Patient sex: M
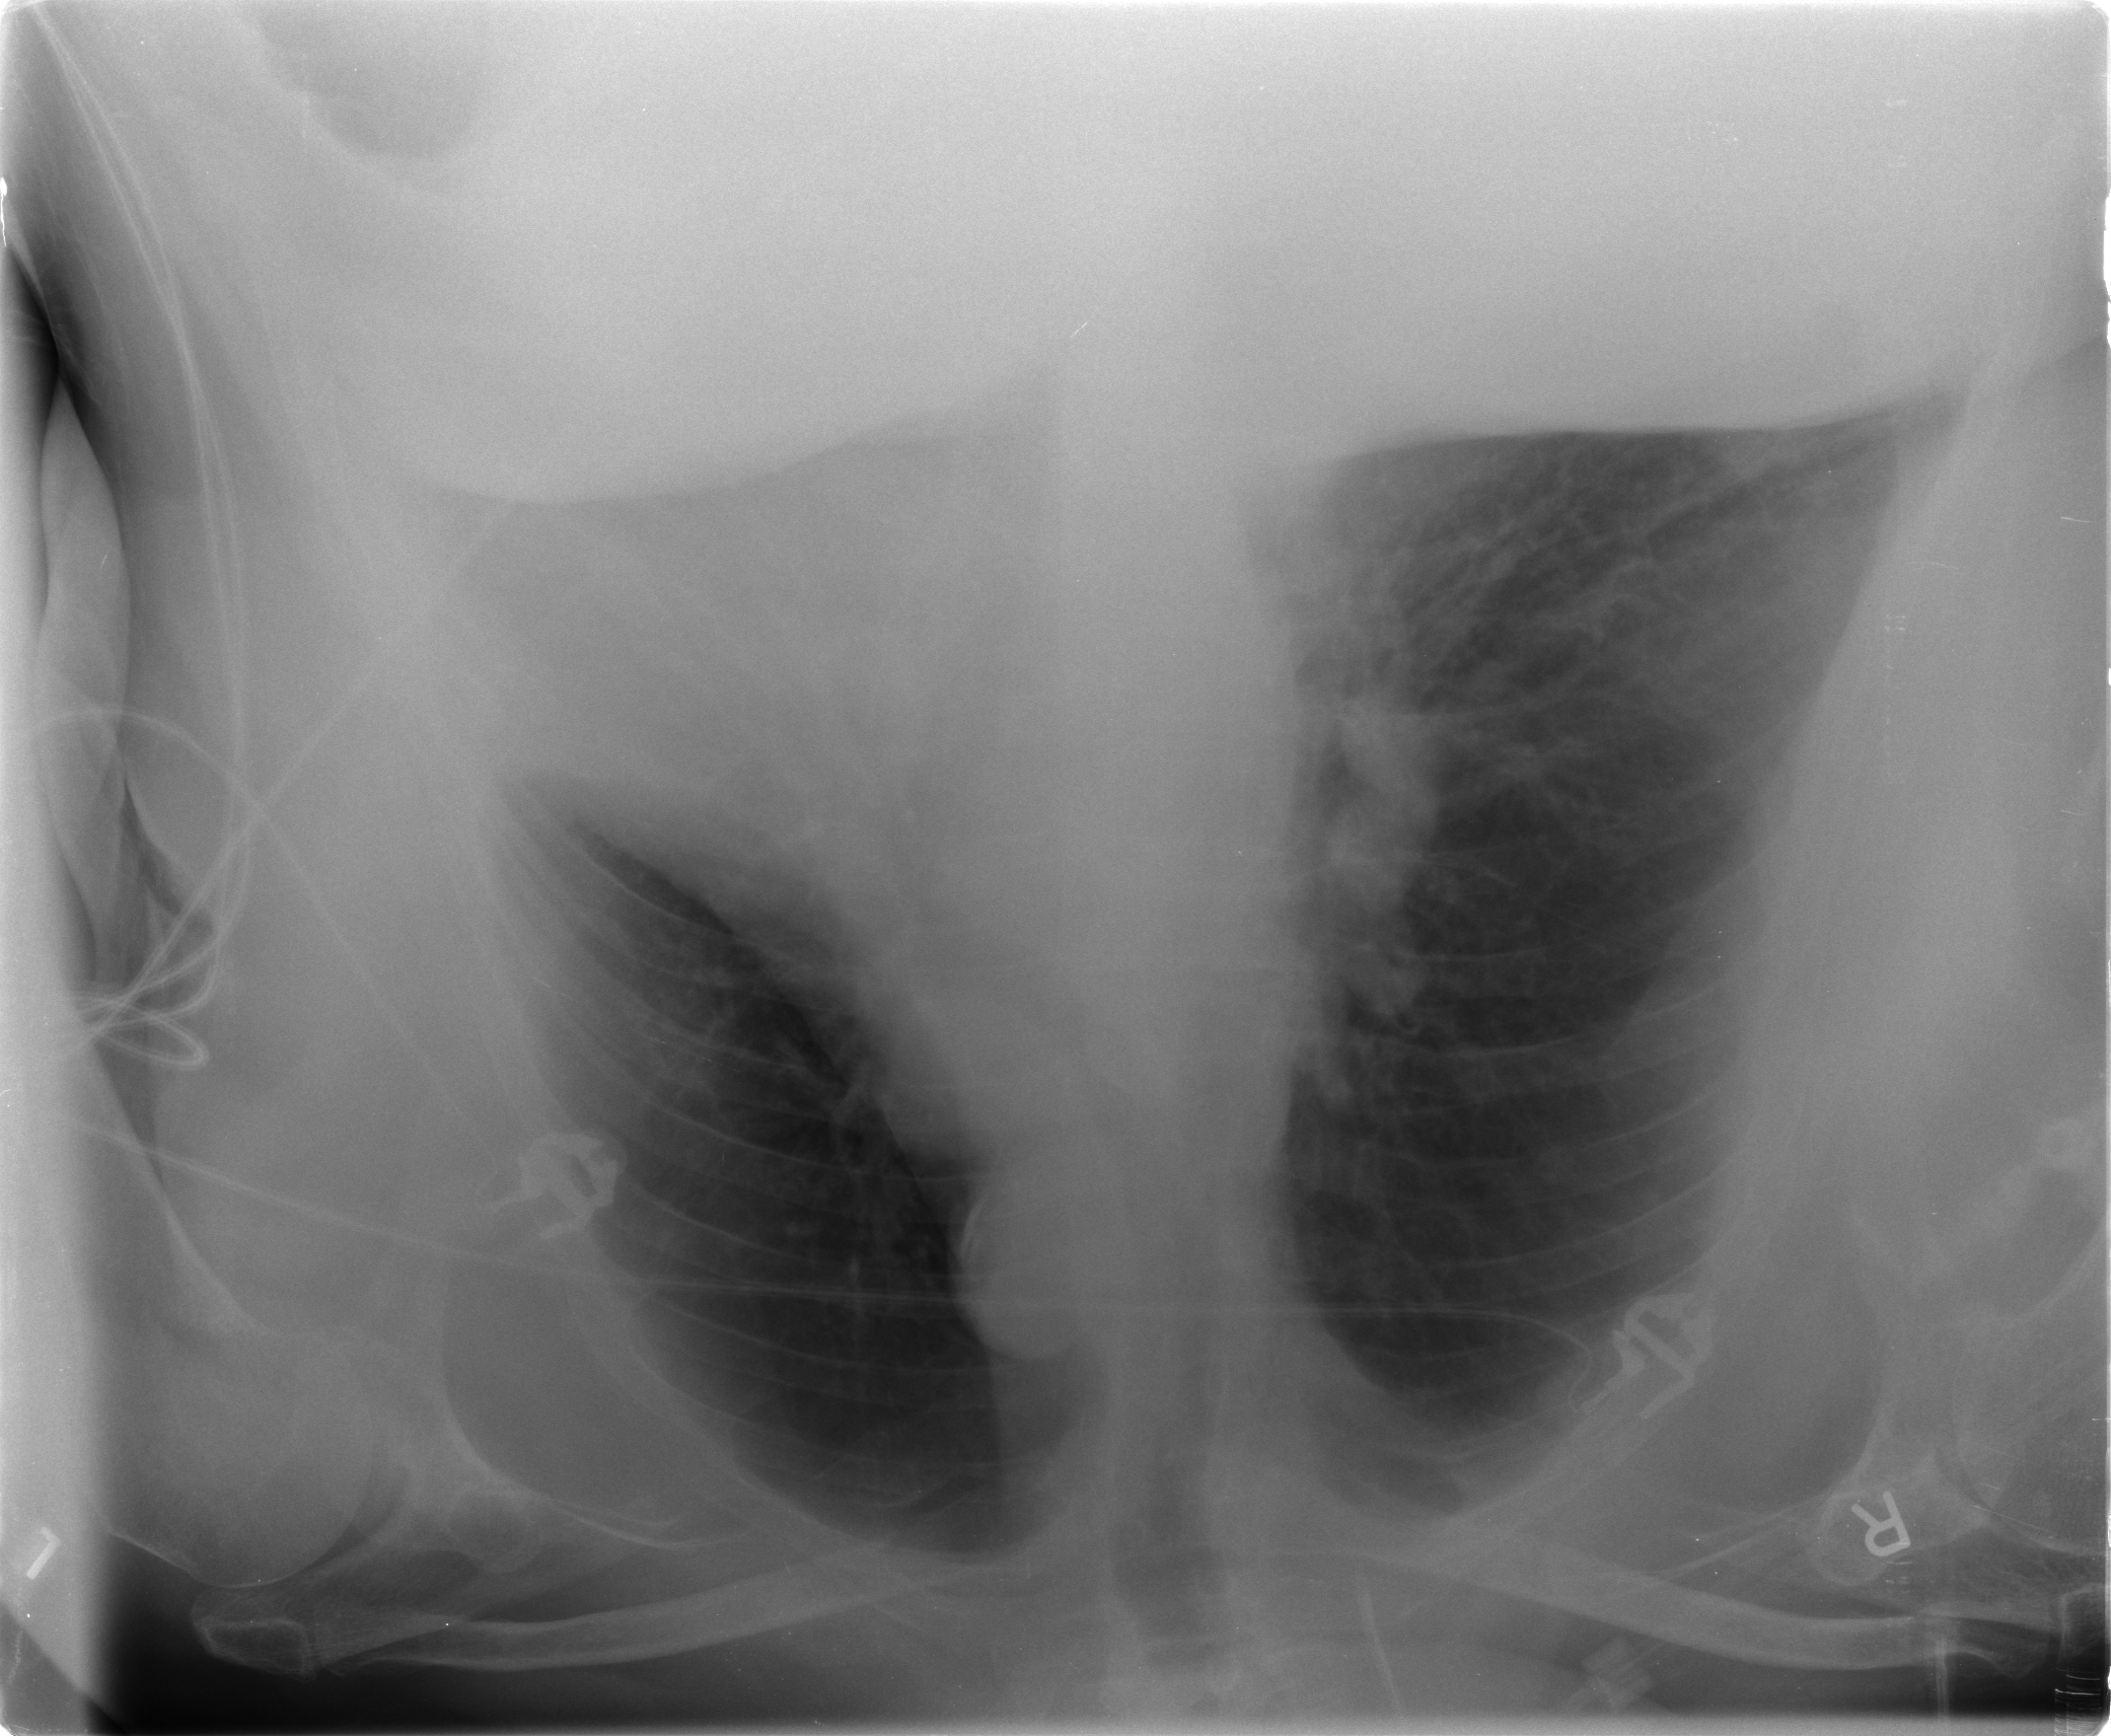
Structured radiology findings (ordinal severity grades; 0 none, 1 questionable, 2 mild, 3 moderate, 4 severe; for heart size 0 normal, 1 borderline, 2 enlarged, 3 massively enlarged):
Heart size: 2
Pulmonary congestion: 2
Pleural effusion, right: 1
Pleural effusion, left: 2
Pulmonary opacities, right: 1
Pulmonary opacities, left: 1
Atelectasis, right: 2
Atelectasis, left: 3